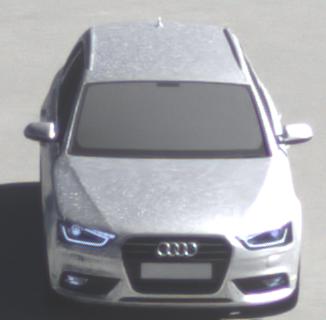
Make: Audi
Model: A4 Avant 1.8 TFSI
Detailed model: A4 (B8) Avant
Model produced from: 2012/02
Model produced until: 2015/04
Doors: 5
Color: white
Road condition: dry road
Daytime: midday
Contrast: high contrast